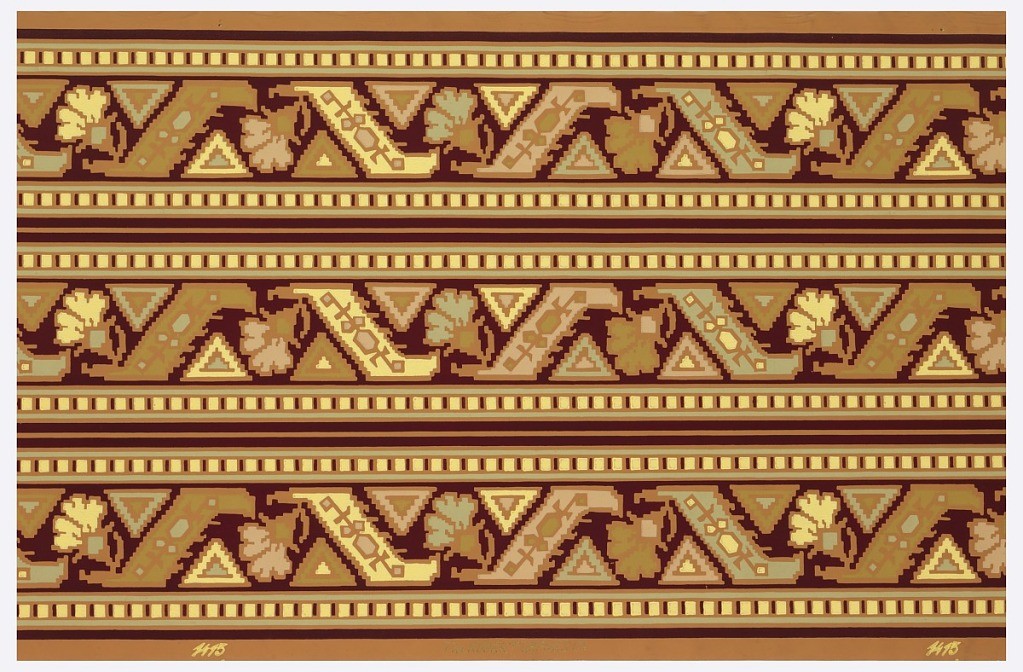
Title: Border
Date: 1875–1906
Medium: Block-printed
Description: Wallpaper roll.
Printed three across, floral motifs printed within zig-zag design. Dentil motif running along either edge. Printed in gold and tans on ocher ground.